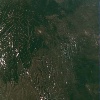
Label: land